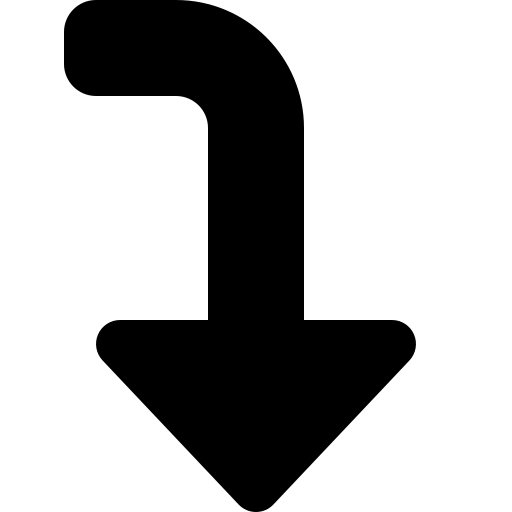
Tags: icon, FontAwesome, fa-icon, solid, turn, down